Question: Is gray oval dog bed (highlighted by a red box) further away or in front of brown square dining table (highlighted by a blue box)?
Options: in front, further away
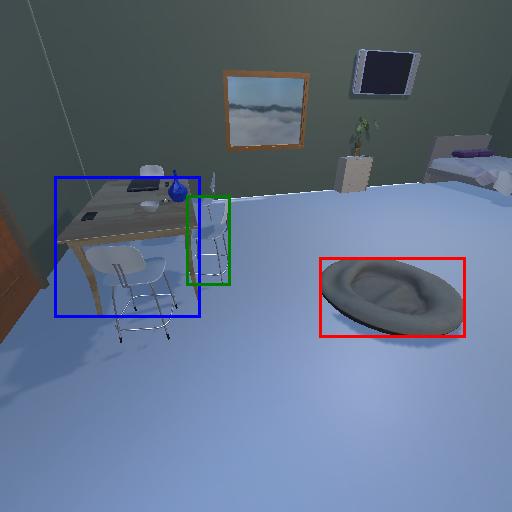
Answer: in front